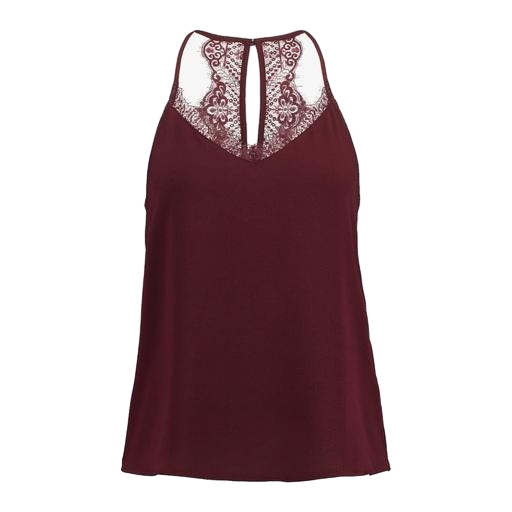
multicolor vila brown lace detail cami, red ee chloe top lace, lace halter, white background